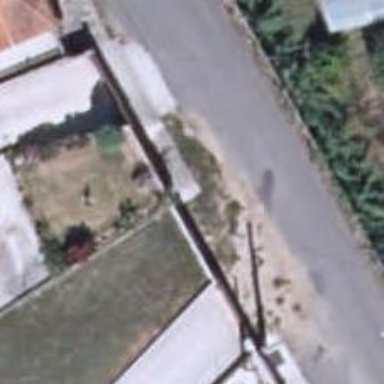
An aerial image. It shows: Fence.